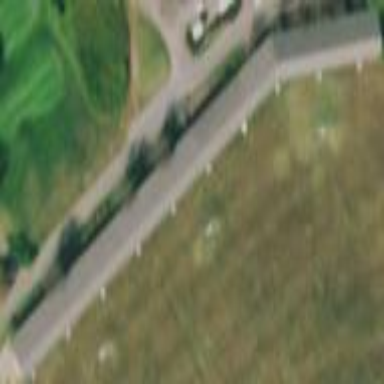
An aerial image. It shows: Shelter located at golf driving range.